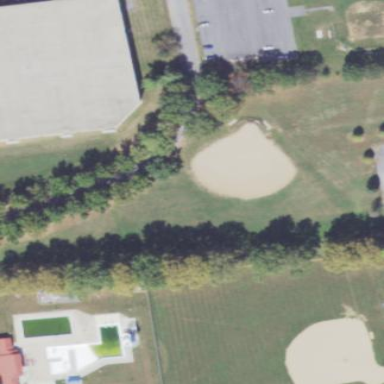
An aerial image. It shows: Baseball pitch for leisure land activities.